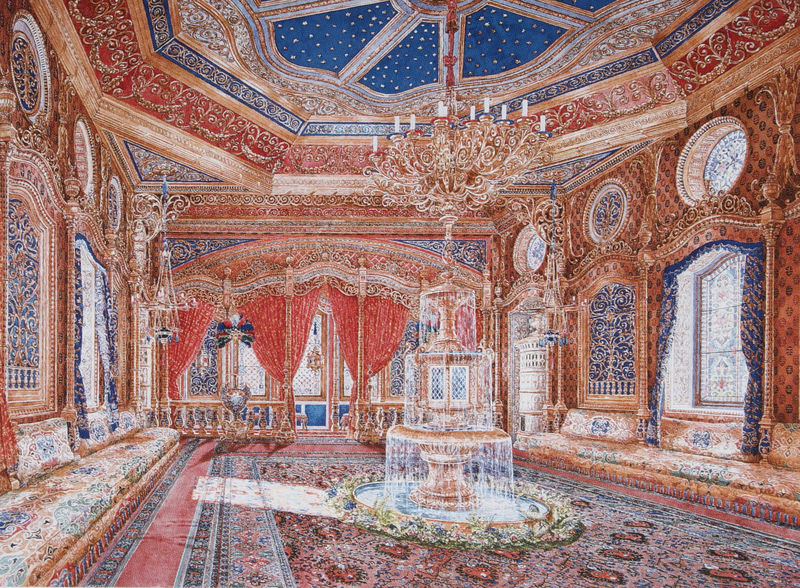
Titel: Innenansicht des Türkischen Saals im Königshaus auf dem Schachen
Künstler: Heinrich Breling
Schlagwörter: blau, himmel, schatten, wasser, weiß, grün, braun, bunt, fenster, licht, raum, stuhl, zeichnung, zimmer, rot, schloss, malerei, muster, ornament, teppich, barock, stein, bild, innenraum, vorhang, gold, interieur, decke, rokoko, rosa, brunnen, ofen, rund, springbrunnen, farbig, sofa, sitze, leer, bank, saal, kuppel, kissen, gardinen, polster, salon, vorhänge, wandteppich, kerzen, kronleuchter, leuchter, lüster, stuck, teppiche, wände, nische, gewölbe, diwan, bayern, orient, orientalisch, rundfenster, balustrade, sterne, sternenhimmel, fliesen, mosaik, bänke, harem, üppig, durchsichtig, fontäne, deckengemälde, fresko, prunk, wandbehang, perser, persien, kostbar, farbigkeit, ludwig, fesnter, versailles, barok, sitzbänke, alkoven, balustraden, architektonisch, gemaelde, luster, ludwig ii., wasserspiel, sofas, wassser, ampel, horror vacui, teehaus, flirrend, linderhof, bemalte wände, polsterbank, zimmerbrunnen, schachen, interieurmalerei